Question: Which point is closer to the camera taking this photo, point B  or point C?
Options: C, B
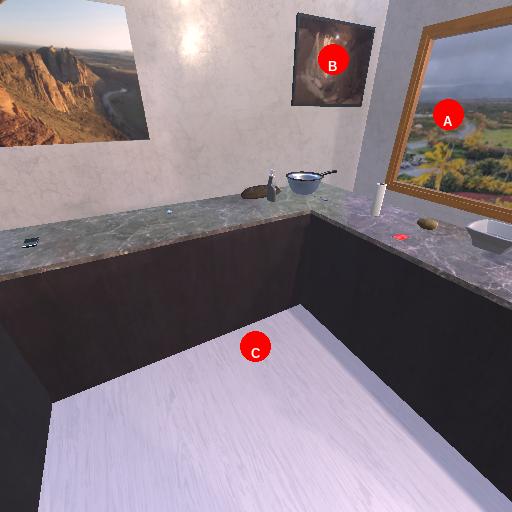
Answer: C